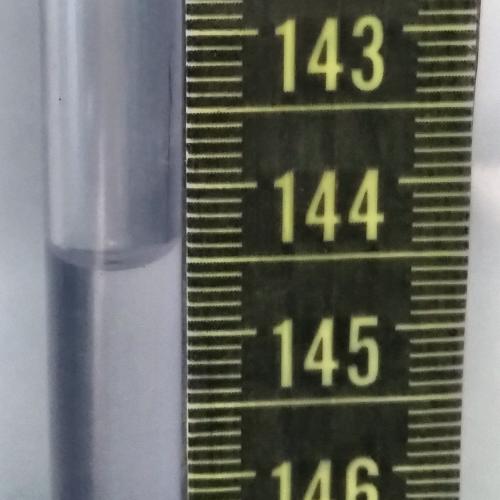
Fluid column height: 144.5 cm